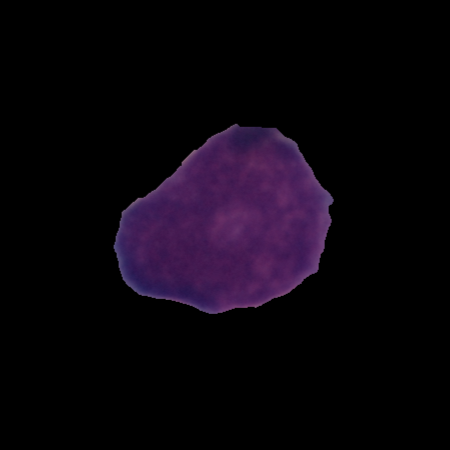
Label: cancer